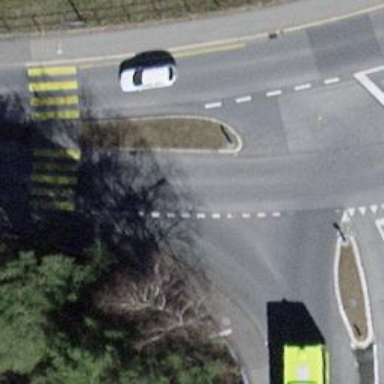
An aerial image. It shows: Marked crossing with visible markings.